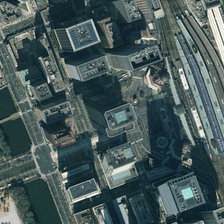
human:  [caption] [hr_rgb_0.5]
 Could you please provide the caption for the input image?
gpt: many building are near a river and railway station in a commercial area .

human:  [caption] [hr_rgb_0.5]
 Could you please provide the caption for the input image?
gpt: many building are near a river and railway station in a commercial area .

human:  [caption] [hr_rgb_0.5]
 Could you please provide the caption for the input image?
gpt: many building are near a river and railway station in a commercial area .

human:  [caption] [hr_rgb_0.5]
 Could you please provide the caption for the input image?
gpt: many building are near a river and railway station in a commercial area .

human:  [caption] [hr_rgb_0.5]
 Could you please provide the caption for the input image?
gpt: many building are near a river and railway station in a commercial area .